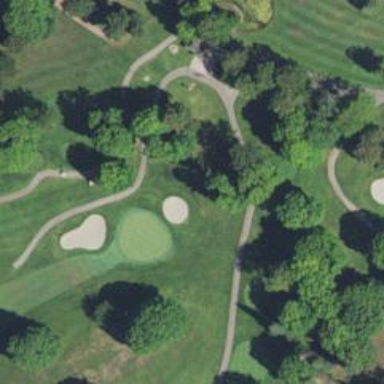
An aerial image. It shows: Service road designated as golf cart path.